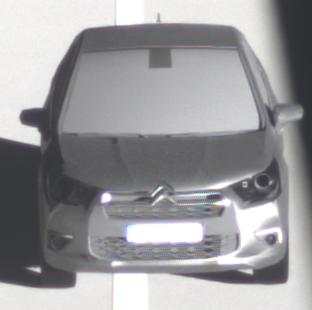
Make: Citroen
Model: DS 4 VTi 120
Detailed model: DS 4
Model produced from: 2011/05
Model produced until: 2015/01
Doors: 5
Color: gray
Road condition: dry road
Daytime: sunrise or sunset
Contrast: high contrast